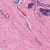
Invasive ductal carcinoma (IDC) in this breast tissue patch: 0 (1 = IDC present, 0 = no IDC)